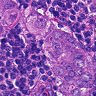
Metastatic tissue present: yes